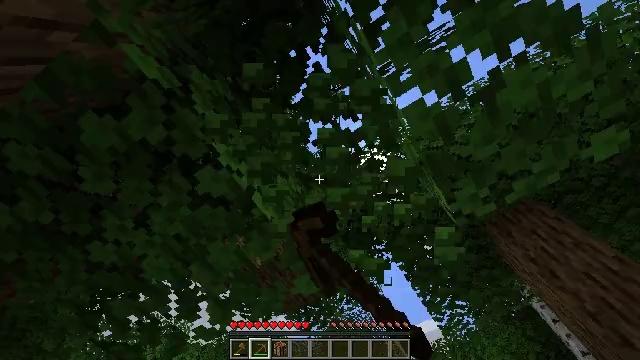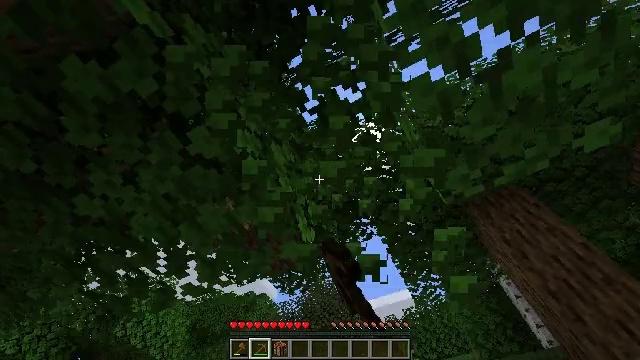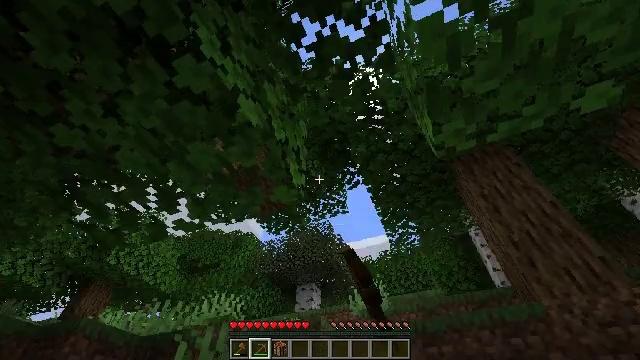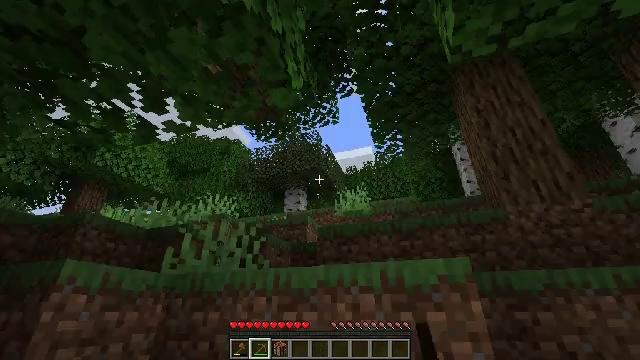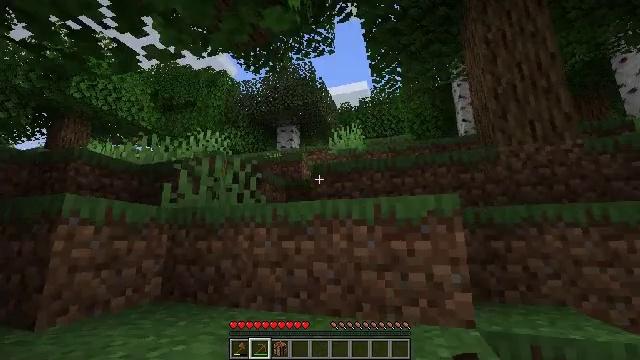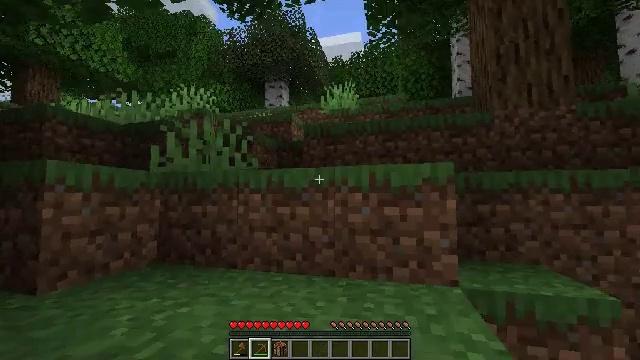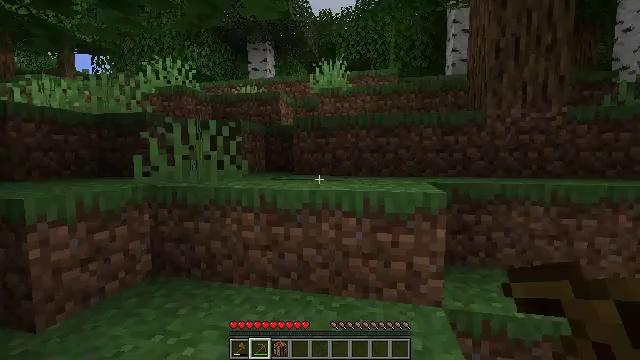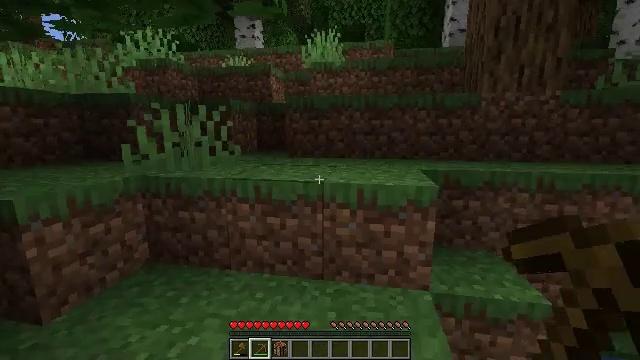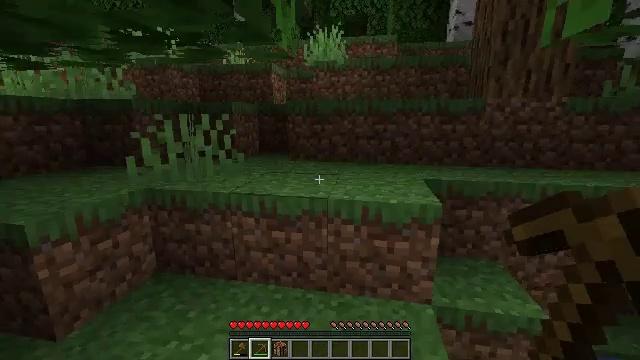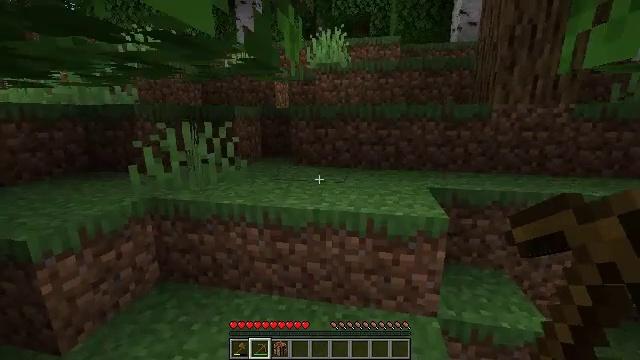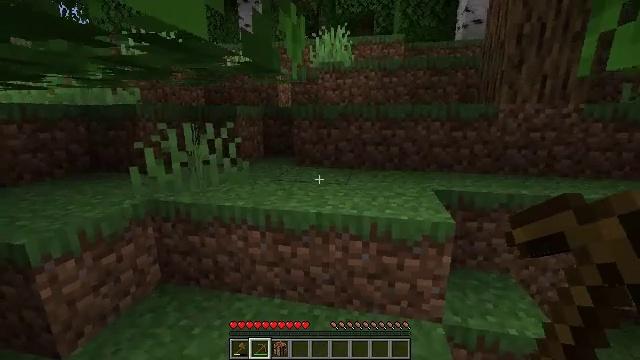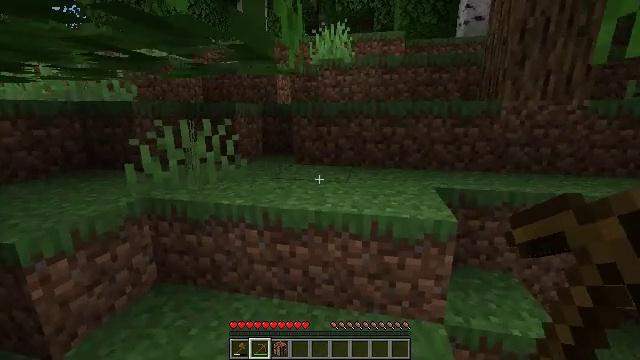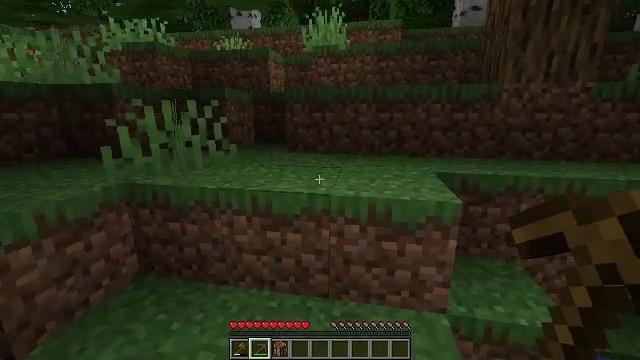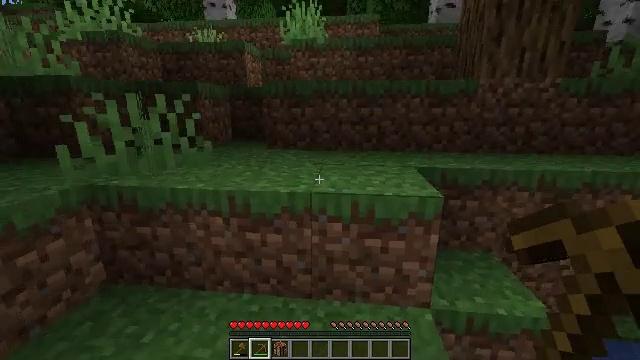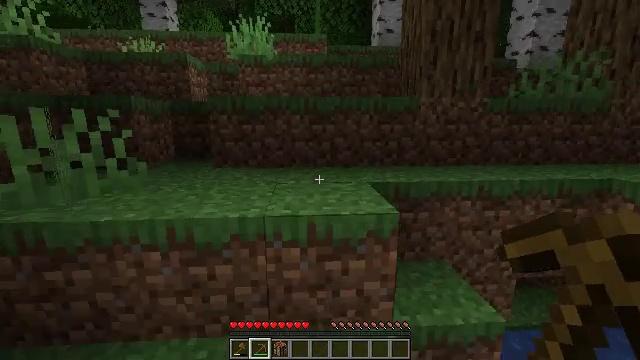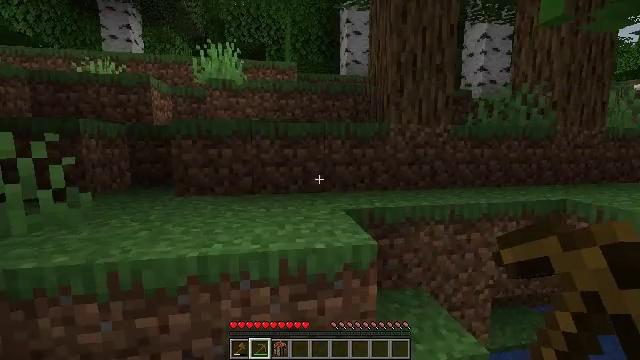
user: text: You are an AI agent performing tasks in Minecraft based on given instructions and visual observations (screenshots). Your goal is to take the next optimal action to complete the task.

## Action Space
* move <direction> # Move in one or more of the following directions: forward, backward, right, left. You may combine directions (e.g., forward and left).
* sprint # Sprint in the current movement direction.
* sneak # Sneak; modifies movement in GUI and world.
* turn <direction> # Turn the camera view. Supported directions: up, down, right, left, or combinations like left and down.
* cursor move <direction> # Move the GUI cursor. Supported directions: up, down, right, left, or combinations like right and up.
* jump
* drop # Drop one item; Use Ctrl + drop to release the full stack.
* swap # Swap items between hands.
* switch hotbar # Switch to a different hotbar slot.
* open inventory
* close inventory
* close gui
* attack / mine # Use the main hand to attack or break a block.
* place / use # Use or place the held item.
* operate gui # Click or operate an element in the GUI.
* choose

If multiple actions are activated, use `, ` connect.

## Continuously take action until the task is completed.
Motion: motion action
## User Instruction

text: Kill mobs.
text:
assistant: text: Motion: move forward, turn right and down, attack / mine
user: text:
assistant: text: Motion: move forward, turn right and down
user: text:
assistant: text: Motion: move forward, turn right and down
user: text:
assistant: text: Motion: move forward, turn right and down
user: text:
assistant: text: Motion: move forward, turn right and down, jump
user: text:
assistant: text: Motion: move forward, turn right and down, jump
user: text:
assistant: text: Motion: move forward, turn right and down, jump
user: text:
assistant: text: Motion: move forward, turn down
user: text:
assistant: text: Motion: move forward
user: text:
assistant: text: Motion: move forward
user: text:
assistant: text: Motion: move forward
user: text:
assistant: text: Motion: move forward, turn right
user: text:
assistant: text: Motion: move forward, turn right
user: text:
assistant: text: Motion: move forward, turn right and up
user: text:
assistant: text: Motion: move forward, turn right and up
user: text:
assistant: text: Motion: move forward
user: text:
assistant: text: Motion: move forward
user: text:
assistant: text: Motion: move forward
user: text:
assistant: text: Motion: move forward
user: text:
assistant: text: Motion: move forward, jump
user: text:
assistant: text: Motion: move forward, jump
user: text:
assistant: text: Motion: move forward, jump
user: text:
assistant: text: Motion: move forward and move left, turn right and up
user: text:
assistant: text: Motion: move forward and move left, turn right
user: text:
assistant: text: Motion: move forward and move left
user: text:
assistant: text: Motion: move forward and move left, turn up
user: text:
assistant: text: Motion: move forward and move left
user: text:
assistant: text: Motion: move forward and move left
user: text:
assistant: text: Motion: move forward and move left
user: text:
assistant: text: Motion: move forward and move left